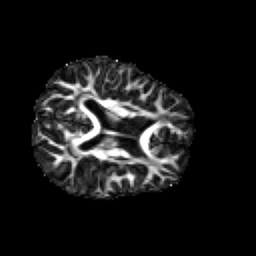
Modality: FA
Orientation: axial
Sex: male
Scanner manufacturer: siemens
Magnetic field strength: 3 T
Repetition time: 5 s
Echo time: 0.071 s